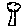
Label: tree